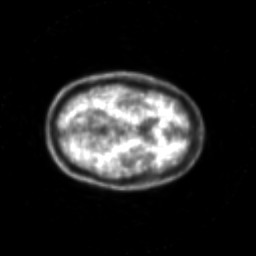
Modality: PET
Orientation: axial
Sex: female
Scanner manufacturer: siemens